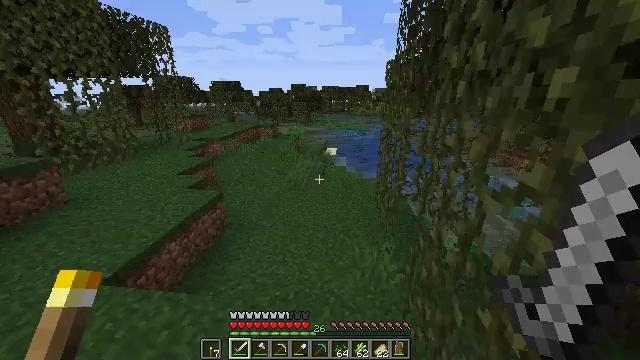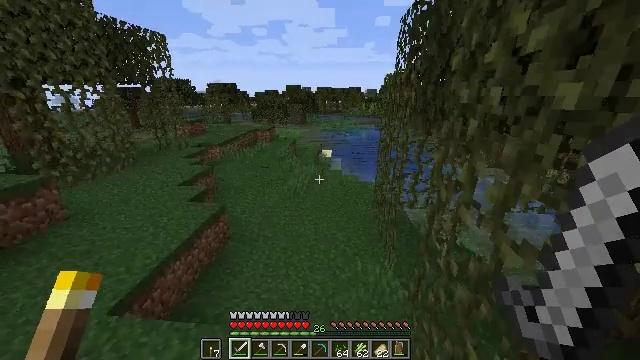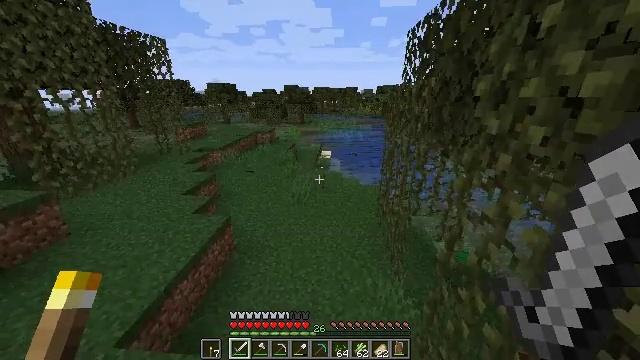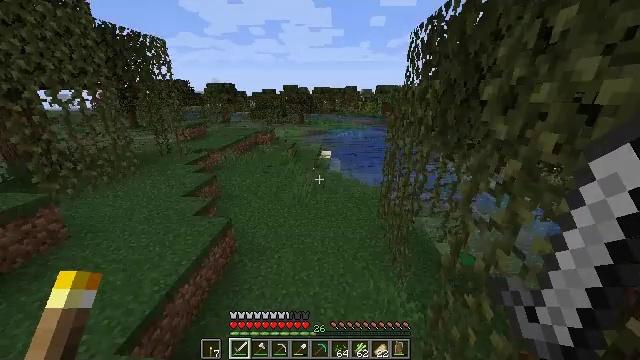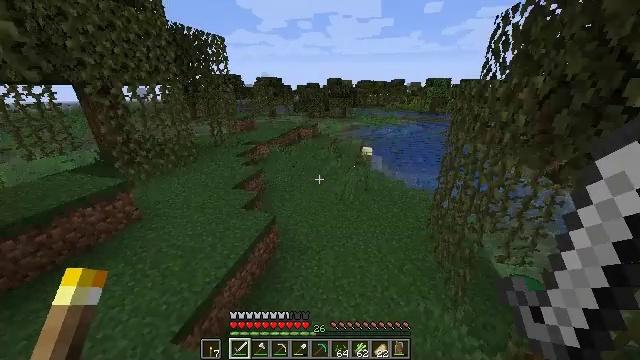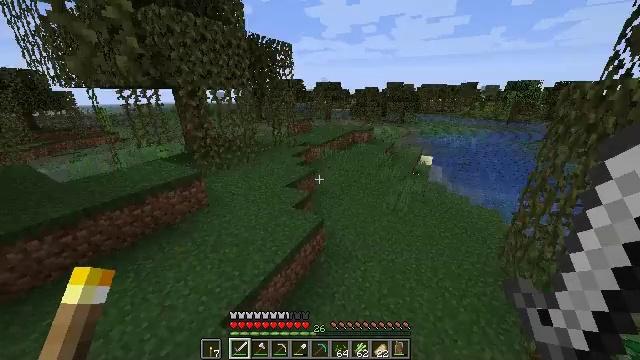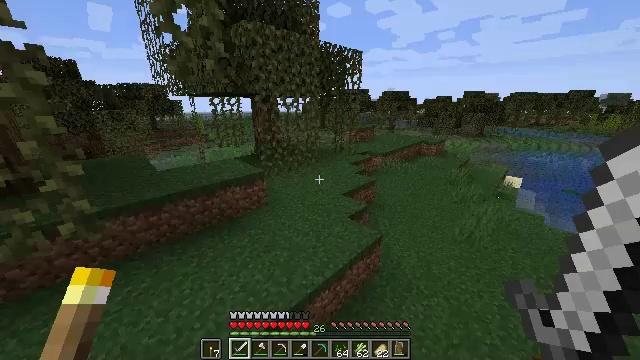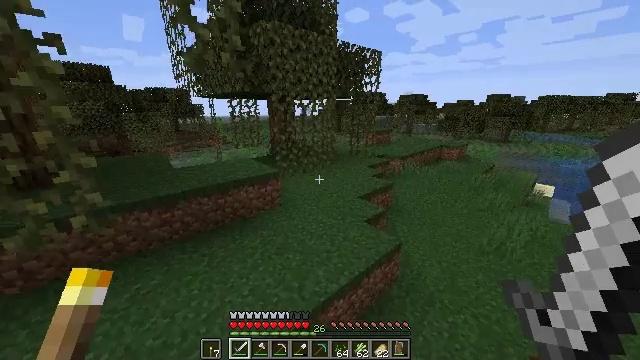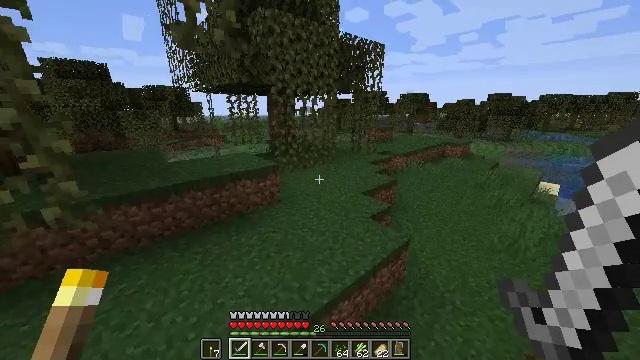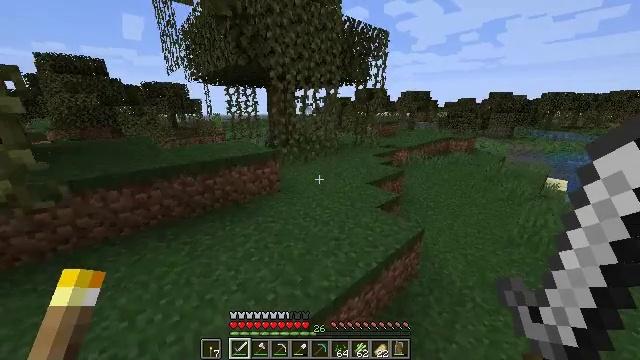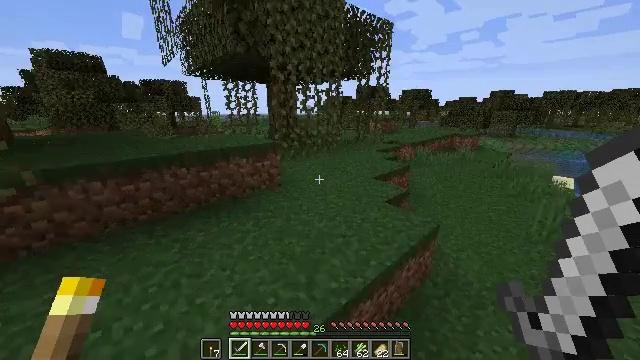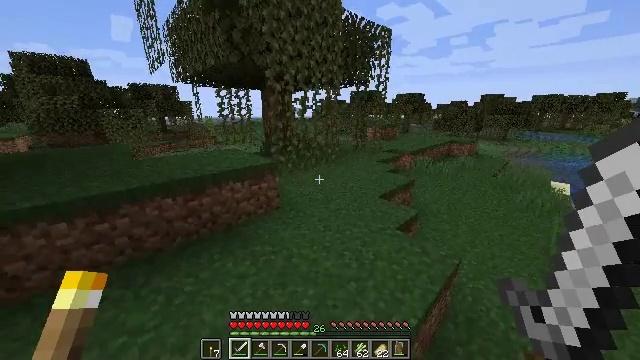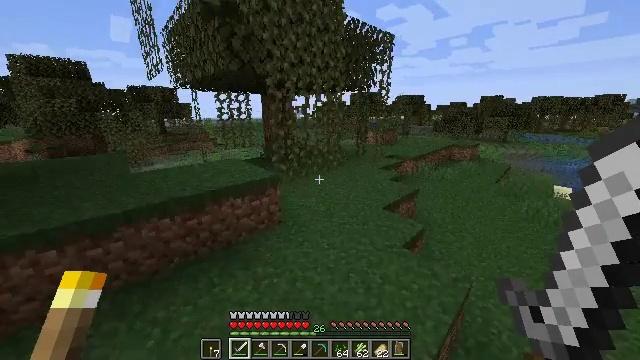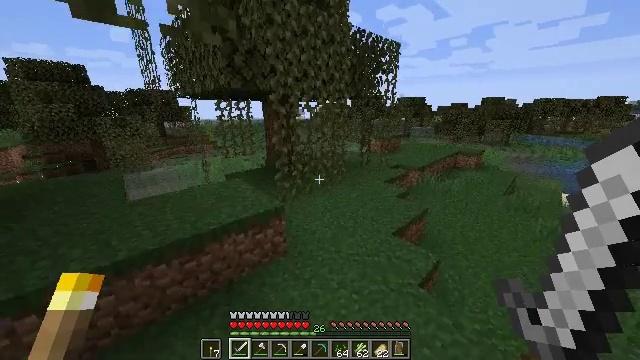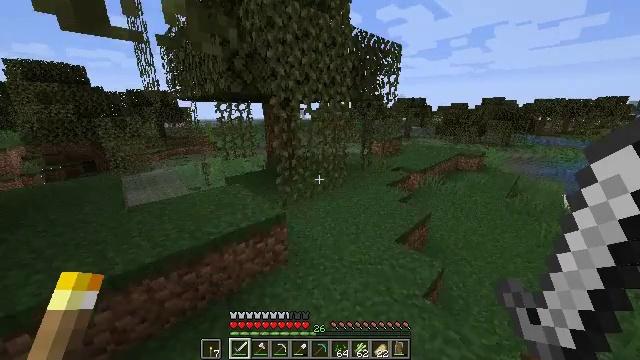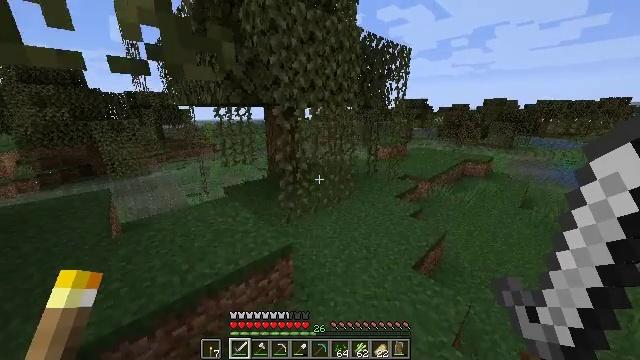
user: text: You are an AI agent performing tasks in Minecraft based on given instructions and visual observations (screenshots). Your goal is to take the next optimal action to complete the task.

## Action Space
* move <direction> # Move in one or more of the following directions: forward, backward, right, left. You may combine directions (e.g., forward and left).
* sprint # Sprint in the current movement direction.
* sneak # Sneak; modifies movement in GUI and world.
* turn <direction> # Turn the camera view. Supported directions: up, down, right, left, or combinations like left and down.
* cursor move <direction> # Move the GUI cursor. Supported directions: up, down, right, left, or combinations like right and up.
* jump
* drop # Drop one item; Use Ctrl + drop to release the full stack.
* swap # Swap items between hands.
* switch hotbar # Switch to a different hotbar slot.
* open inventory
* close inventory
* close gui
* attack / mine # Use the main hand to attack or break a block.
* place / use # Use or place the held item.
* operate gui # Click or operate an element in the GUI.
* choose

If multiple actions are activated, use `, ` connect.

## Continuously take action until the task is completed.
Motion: motion action
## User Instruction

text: Collect sugar cane near water sources.
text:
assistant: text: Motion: move forward and move left, sprint, turn right, jump
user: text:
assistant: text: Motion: move forward and move left, sprint, jump
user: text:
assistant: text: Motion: move forward and move left, sprint, jump
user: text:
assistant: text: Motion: move forward and move left, sprint, turn left and down, jump
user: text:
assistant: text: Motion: move forward and move left, sprint, turn left, jump
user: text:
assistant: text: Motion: move forward and move left, sprint, turn left and up, jump
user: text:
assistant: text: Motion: move forward and move left, sprint, turn left and up, jump
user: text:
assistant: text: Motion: move forward and move left, sprint, jump
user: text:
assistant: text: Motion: move forward and move left, sprint, jump
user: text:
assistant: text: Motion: move forward and move left, sprint, jump
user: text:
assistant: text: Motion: move forward and move left, sprint, turn right, jump
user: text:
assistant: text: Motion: move forward and move left, sprint, jump
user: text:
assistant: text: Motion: move forward, sprint, jump
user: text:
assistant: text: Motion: move forward, sprint, jump
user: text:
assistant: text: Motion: move forward, sprint, jump
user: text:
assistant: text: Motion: move forward, sprint, jump
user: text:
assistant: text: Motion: move forward and move right, sprint, jump
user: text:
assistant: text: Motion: move forward and move right, sprint, jump
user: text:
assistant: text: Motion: move forward and move right, sprint, jump
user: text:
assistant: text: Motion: move forward and move right, sprint, jump
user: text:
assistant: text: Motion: move forward and move right, sprint, jump
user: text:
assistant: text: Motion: move forward and move right, sprint, turn right, jump
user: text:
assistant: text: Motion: move forward and move right, sprint, turn right and up, jump
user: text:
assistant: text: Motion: move forward and move right, sprint, turn right, jump
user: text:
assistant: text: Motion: move forward and move right, sprint, turn right, jump
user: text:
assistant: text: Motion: move forward and move right, sprint, turn right, jump
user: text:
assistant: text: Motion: move forward, sprint, turn right, jump
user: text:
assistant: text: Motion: move forward, sprint, turn right, jump
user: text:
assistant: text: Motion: move forward and move right, sprint, jump
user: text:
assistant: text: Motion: move forward and move right, sprint, jump